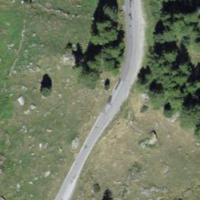
EUNIS habitat code: 26
Species observed at this site:
Hesperia comma
Marmota marmota
Melitaea diamina
Cyaniris semiargus
Erebia aethiops